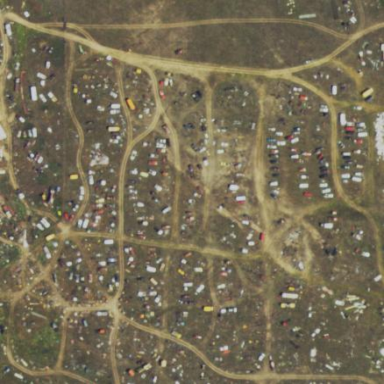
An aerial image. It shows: Industrial area designated as scrap yard.